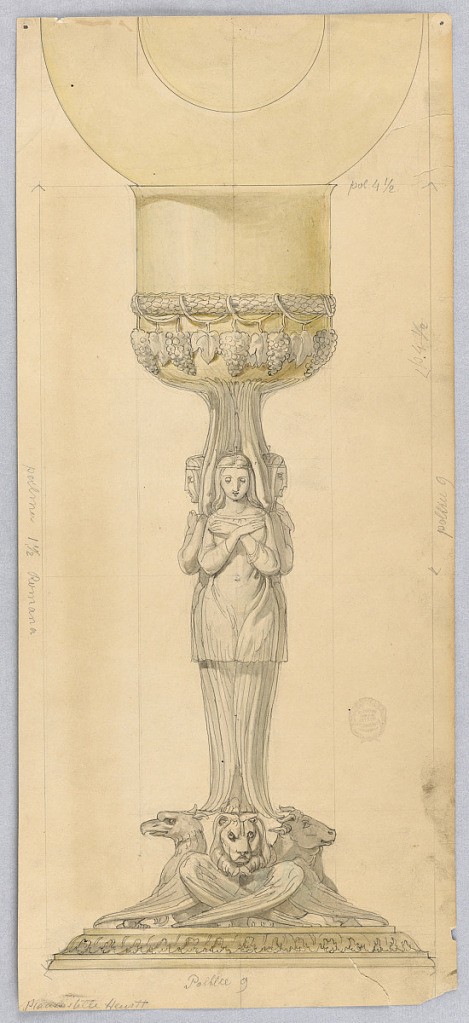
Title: Design for a Chalice
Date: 1825–1850
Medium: Pen and ink, brush and wash on paper
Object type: Drawing
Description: Design for a chalice. Upon a low base are the fore parts of the symbols of the Evangelists. The eagle, lion and bull can be seen. Each has four wings; the upper wings support the cup. This is decorated in its lower part with a laurel wreath around which a branch is wound, from which hangs a vine leaf.